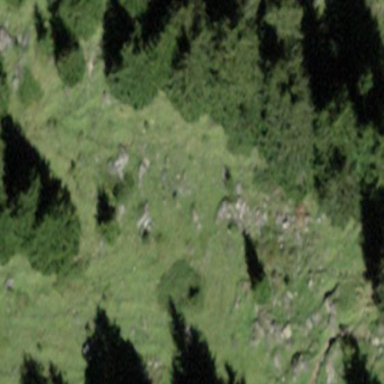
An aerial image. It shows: Forest area.